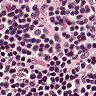
Metastatic tissue present: no